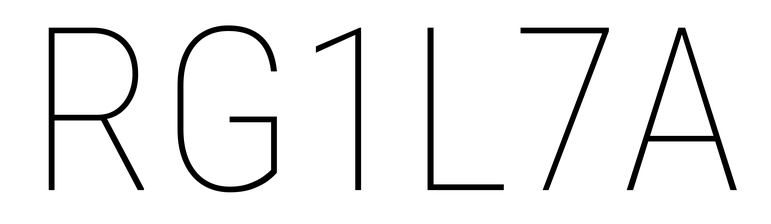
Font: Roboto_Condensed_Thin